Question: I want to add a random curve to a plot to test whats fitting best to my data.
'''
df <- data.frame(a = c(-1.973, -1.685, 2.050, 0.496, 3.310, 2.604, 1.477, 5.552, 2.039, 1.503, 2.171, 1.095),
b = c(21,27,36,36,66,53,40,40,65,39,37,32))
lm(b~a,data = df)plot(df$a, df$b, xlab = "a", ylab = "b")
x<-lm(df$b~df$a)$coefficients[1]
curve(x+lm(df$b~df$a)$coefficients[2], add=TRUE, col="red")
'''
Though this plot I can draw a regression line (picture) but can I also add a random curve?

When I run the code, I only see the curve and not the data.
Camn anyone help what I have to do that the data and the curve is visible?
Thanks...
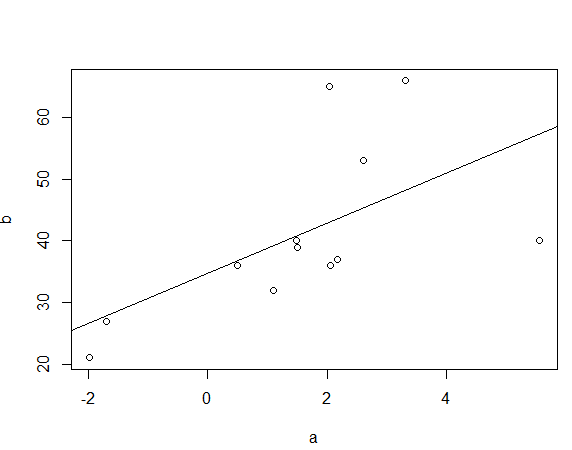
Answer: I'm not sure exactly what you mean by "random curve". You seem to just be trying to plot the regression line. In this case, you can just use 'abline'
'''
reg <- lm(b~a,data = df)
plot(df$a, df$b, xlab = "a", ylab = "b")
abline(reg, col="red")
'''
<URL>
Or if you really wanted to use 'curve()', the 'x' variable is special and needs to be able to change. So it would be
'''
curve(reg$coefficients[1] + x*reg$coefficients[2], add=TRUE, col="red")
'''